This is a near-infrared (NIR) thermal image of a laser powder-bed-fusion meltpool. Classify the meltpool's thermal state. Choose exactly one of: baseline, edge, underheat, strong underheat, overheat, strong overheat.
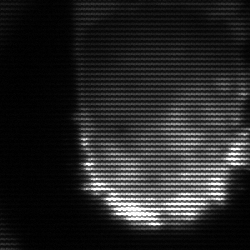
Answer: baseline